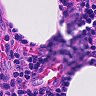
Metastatic tissue present: no